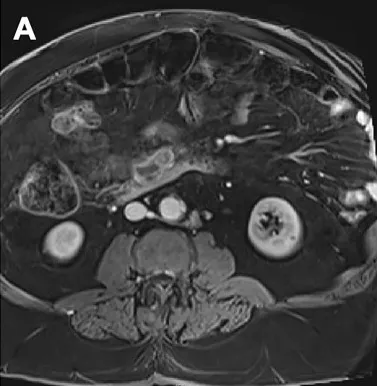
(A) MRI at the diagnosis.
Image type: radiology (mri)